Brain MRI, t1w sequence, axial 2D slice.
Patient: age 25, sex F, weight 78 kg, height 1.78 m
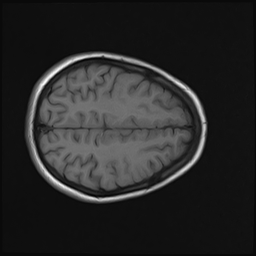